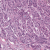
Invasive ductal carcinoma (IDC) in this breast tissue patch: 1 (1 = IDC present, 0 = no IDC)